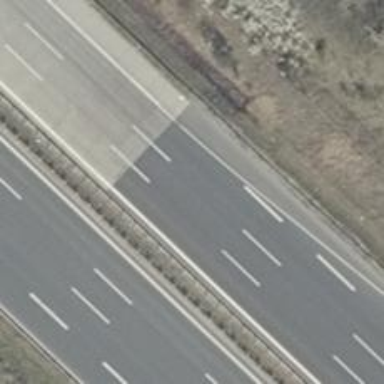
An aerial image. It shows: Concrete motorway.